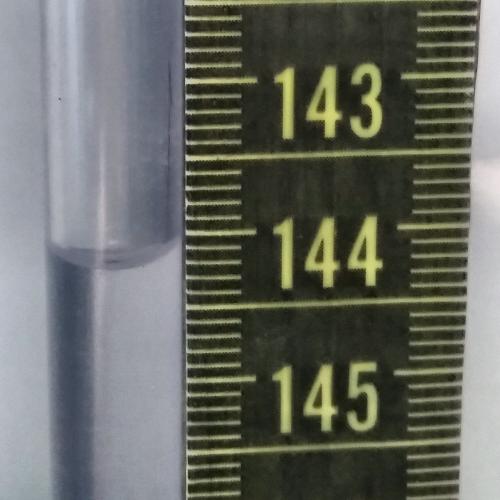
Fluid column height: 144.2 cm